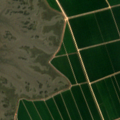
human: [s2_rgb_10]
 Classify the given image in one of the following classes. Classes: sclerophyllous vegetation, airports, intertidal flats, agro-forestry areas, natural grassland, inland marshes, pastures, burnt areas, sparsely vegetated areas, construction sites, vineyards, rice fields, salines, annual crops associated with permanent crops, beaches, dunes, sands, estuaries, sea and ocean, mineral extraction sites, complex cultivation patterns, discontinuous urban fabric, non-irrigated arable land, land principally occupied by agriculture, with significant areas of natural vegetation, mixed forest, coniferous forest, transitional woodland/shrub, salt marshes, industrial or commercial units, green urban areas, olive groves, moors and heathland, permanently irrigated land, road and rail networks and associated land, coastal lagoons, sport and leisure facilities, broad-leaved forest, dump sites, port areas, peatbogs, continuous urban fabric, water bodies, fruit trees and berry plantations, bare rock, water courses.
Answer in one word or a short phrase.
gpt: rice fields, salt marshes, estuaries